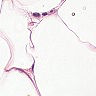
Metastatic tissue present: no